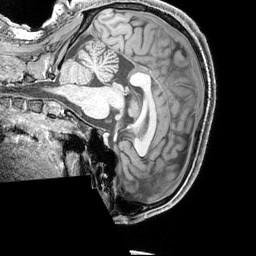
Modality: T1w
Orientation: sagittal
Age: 31
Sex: male
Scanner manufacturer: siemens
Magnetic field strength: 3 T
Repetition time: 2.3 s
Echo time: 0.00226 s